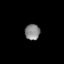
Tissue: lung
Cell type: T cells
Senescence score: 0.1882
Nuclear area (px): 229
Mean DAPI intensity: 137.231